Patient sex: M
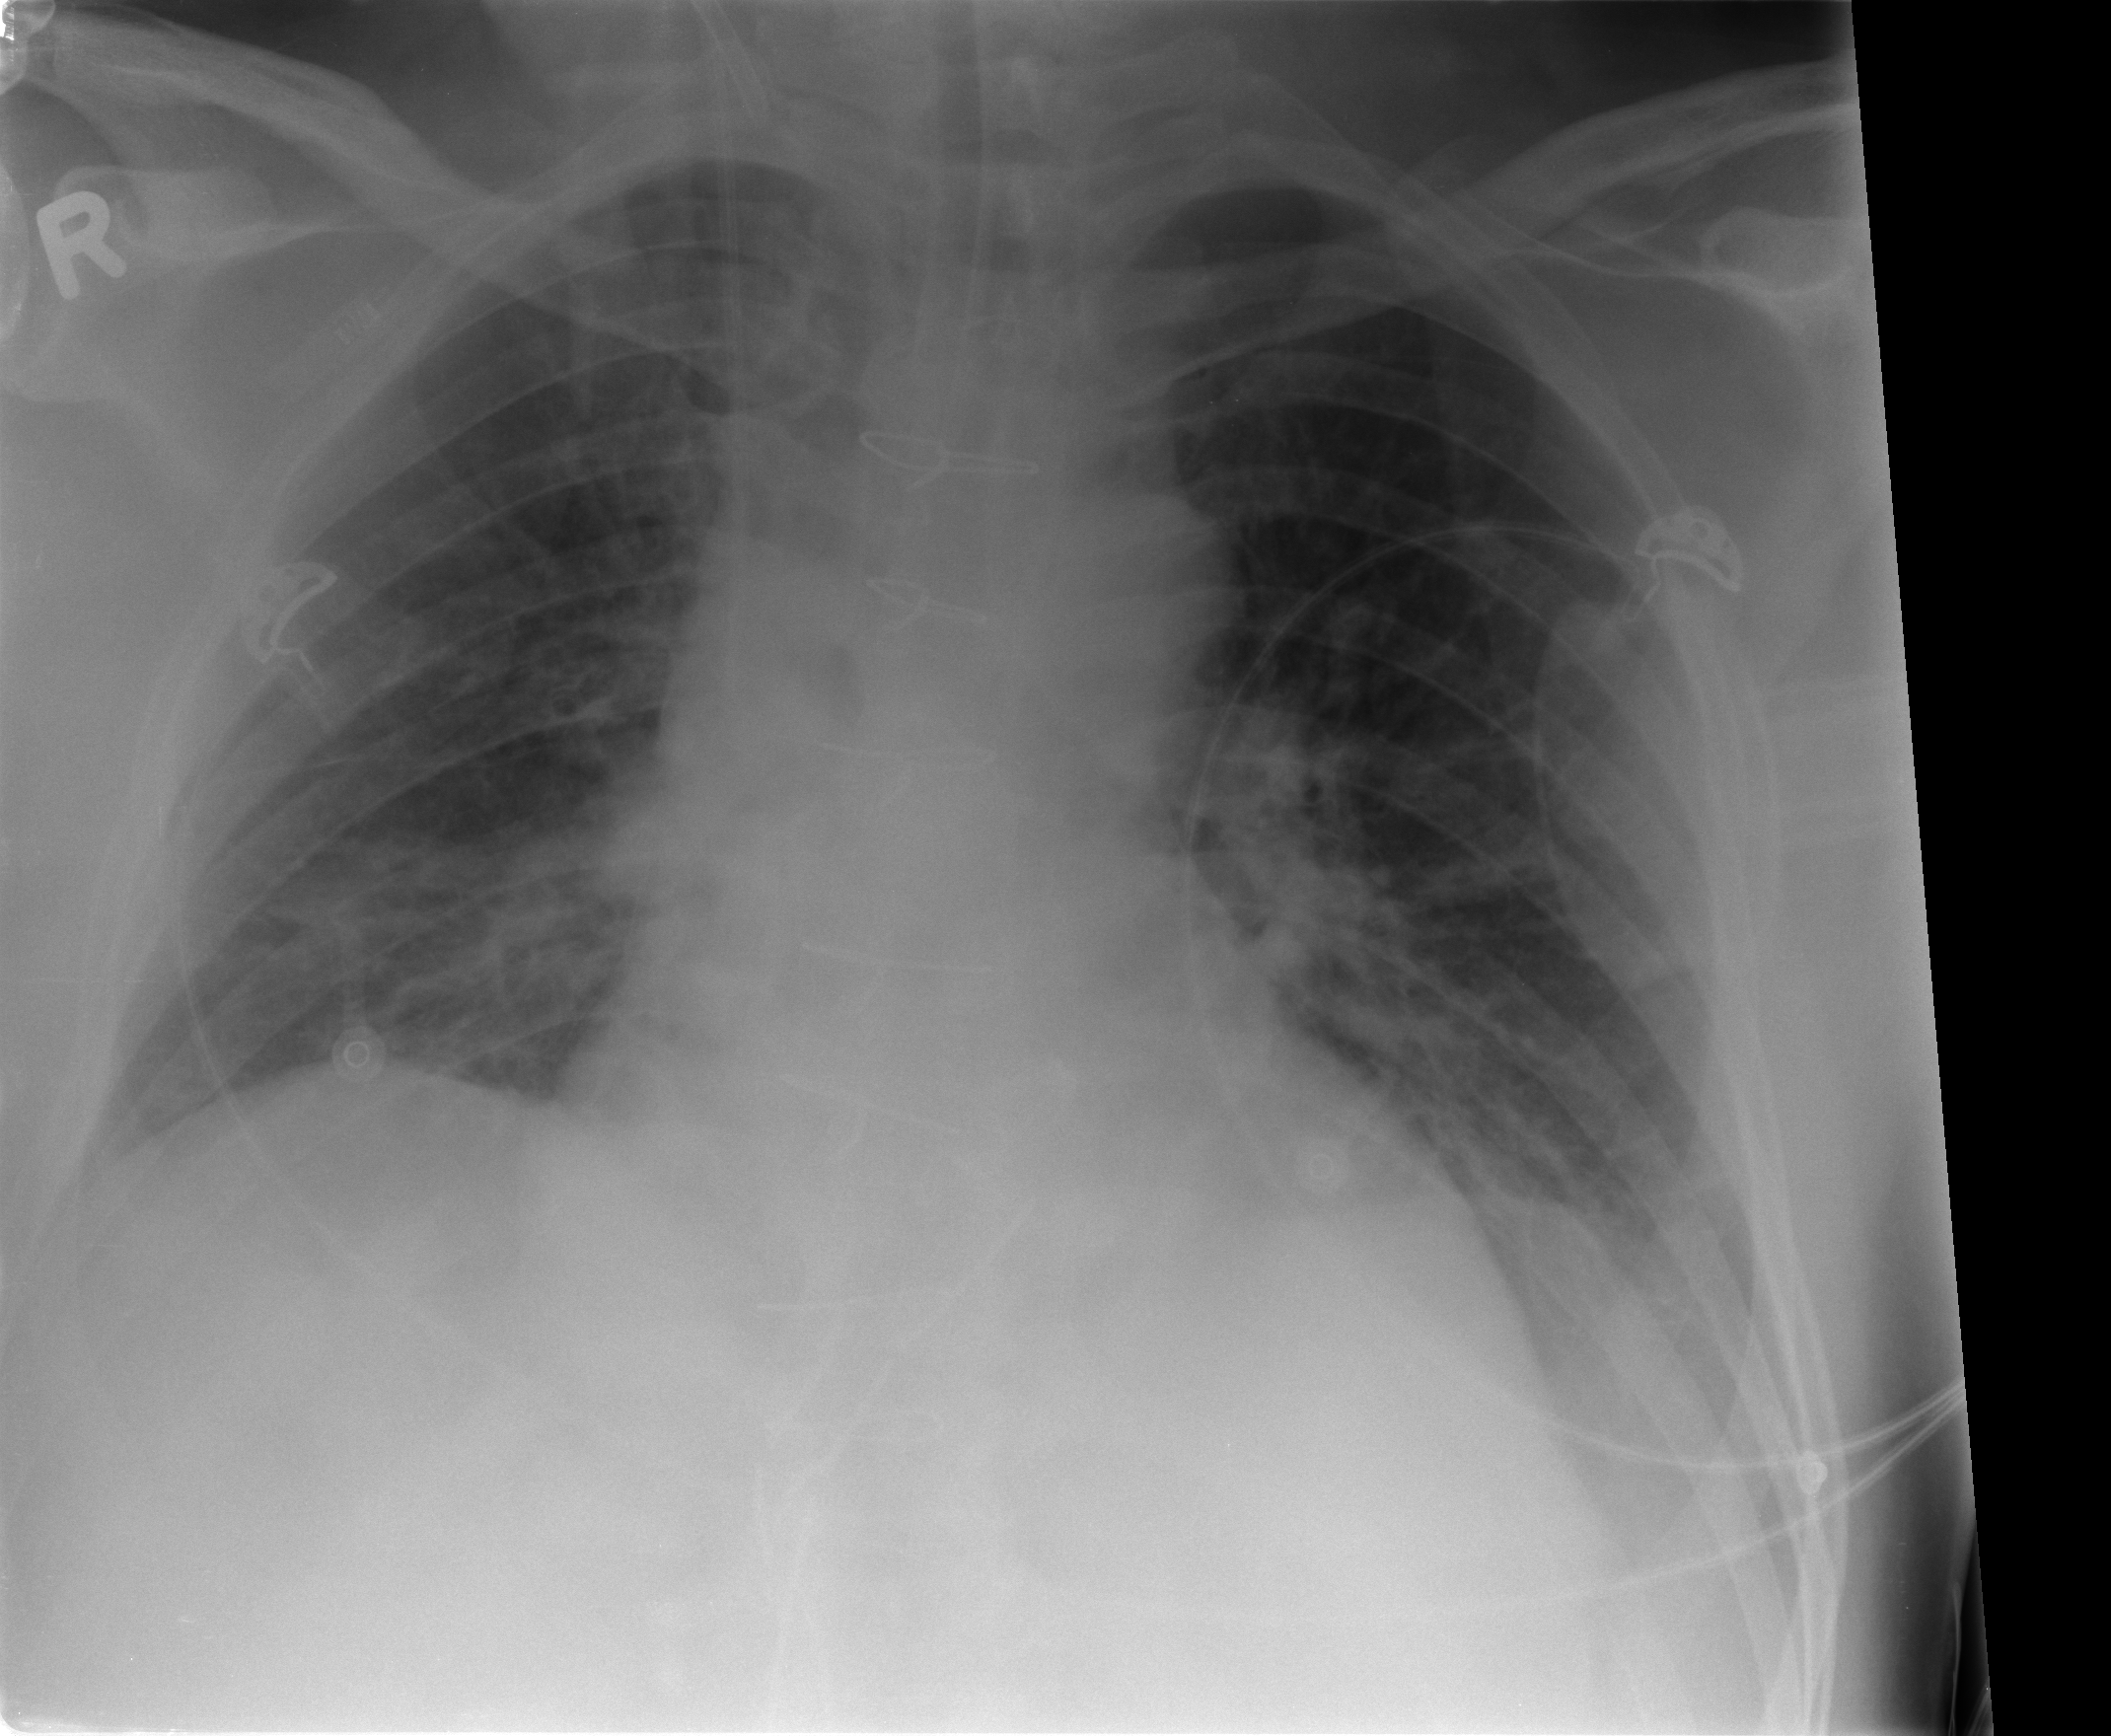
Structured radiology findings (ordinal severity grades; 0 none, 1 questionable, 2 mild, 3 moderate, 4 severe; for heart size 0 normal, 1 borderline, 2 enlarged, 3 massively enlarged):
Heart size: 2
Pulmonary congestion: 1
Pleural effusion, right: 1
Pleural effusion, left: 1
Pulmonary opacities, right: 1
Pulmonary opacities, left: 1
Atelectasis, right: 2
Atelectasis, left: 2